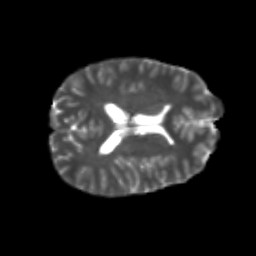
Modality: T2w
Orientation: axial
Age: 22
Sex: male
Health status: healthy
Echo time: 0.074 s